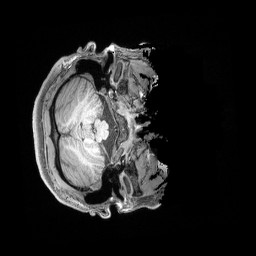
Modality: T1w
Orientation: axial
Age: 21
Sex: male
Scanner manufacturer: siemens
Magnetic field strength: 3 T
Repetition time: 2.4 s
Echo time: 0.00228 s